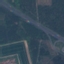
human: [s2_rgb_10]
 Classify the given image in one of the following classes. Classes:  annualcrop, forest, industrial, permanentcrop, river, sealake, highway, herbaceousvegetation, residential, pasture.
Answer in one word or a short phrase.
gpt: Highway